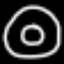
Label: donut